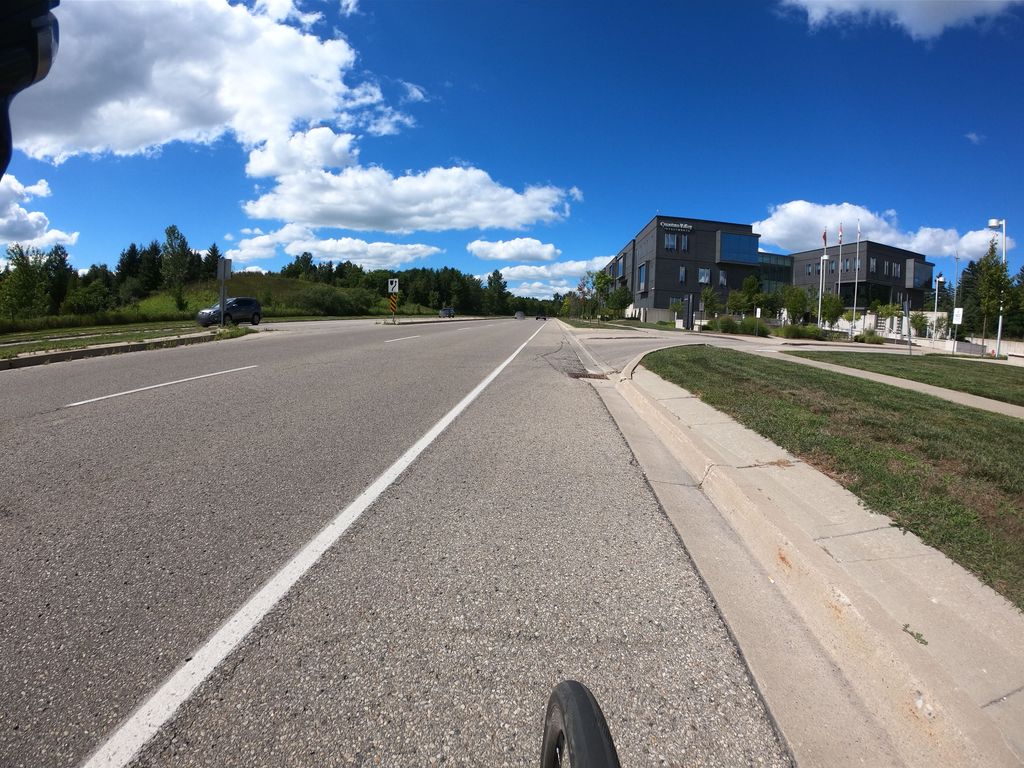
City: kitchener-waterloo